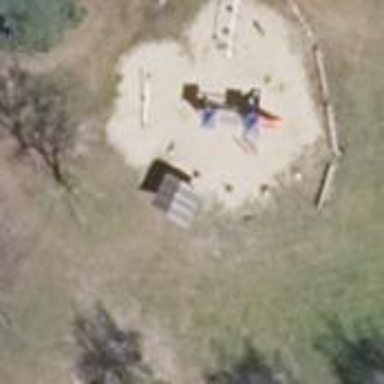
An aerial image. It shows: Playground area for leisure land.